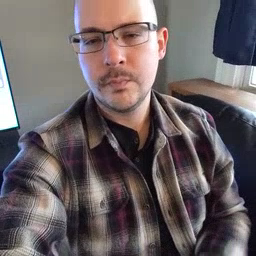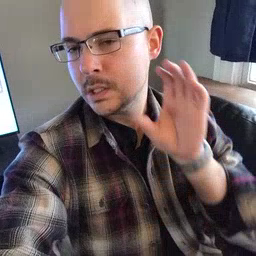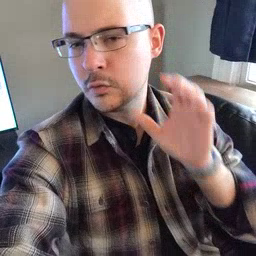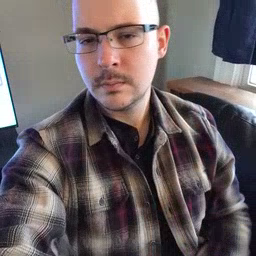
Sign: hear